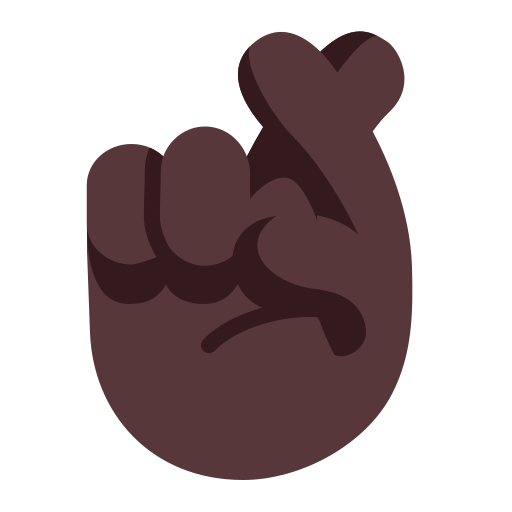
crossed fingers flat dark